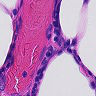
Metastatic tissue present: no